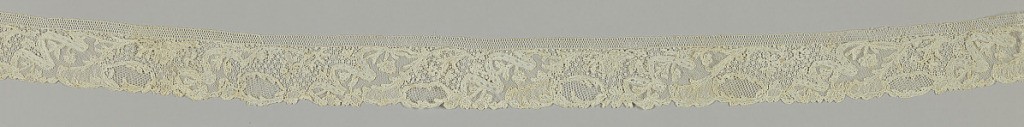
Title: Border
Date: mid–late 18th century
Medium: linen Technique: needle lace with 6-sided reworked grounds
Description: Band with a design of floral and foliated sprays balanced by ribbons and elaborate filling stitches.